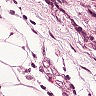
Metastatic tissue present: yes